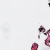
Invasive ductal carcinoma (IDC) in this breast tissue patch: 0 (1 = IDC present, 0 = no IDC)